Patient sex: M
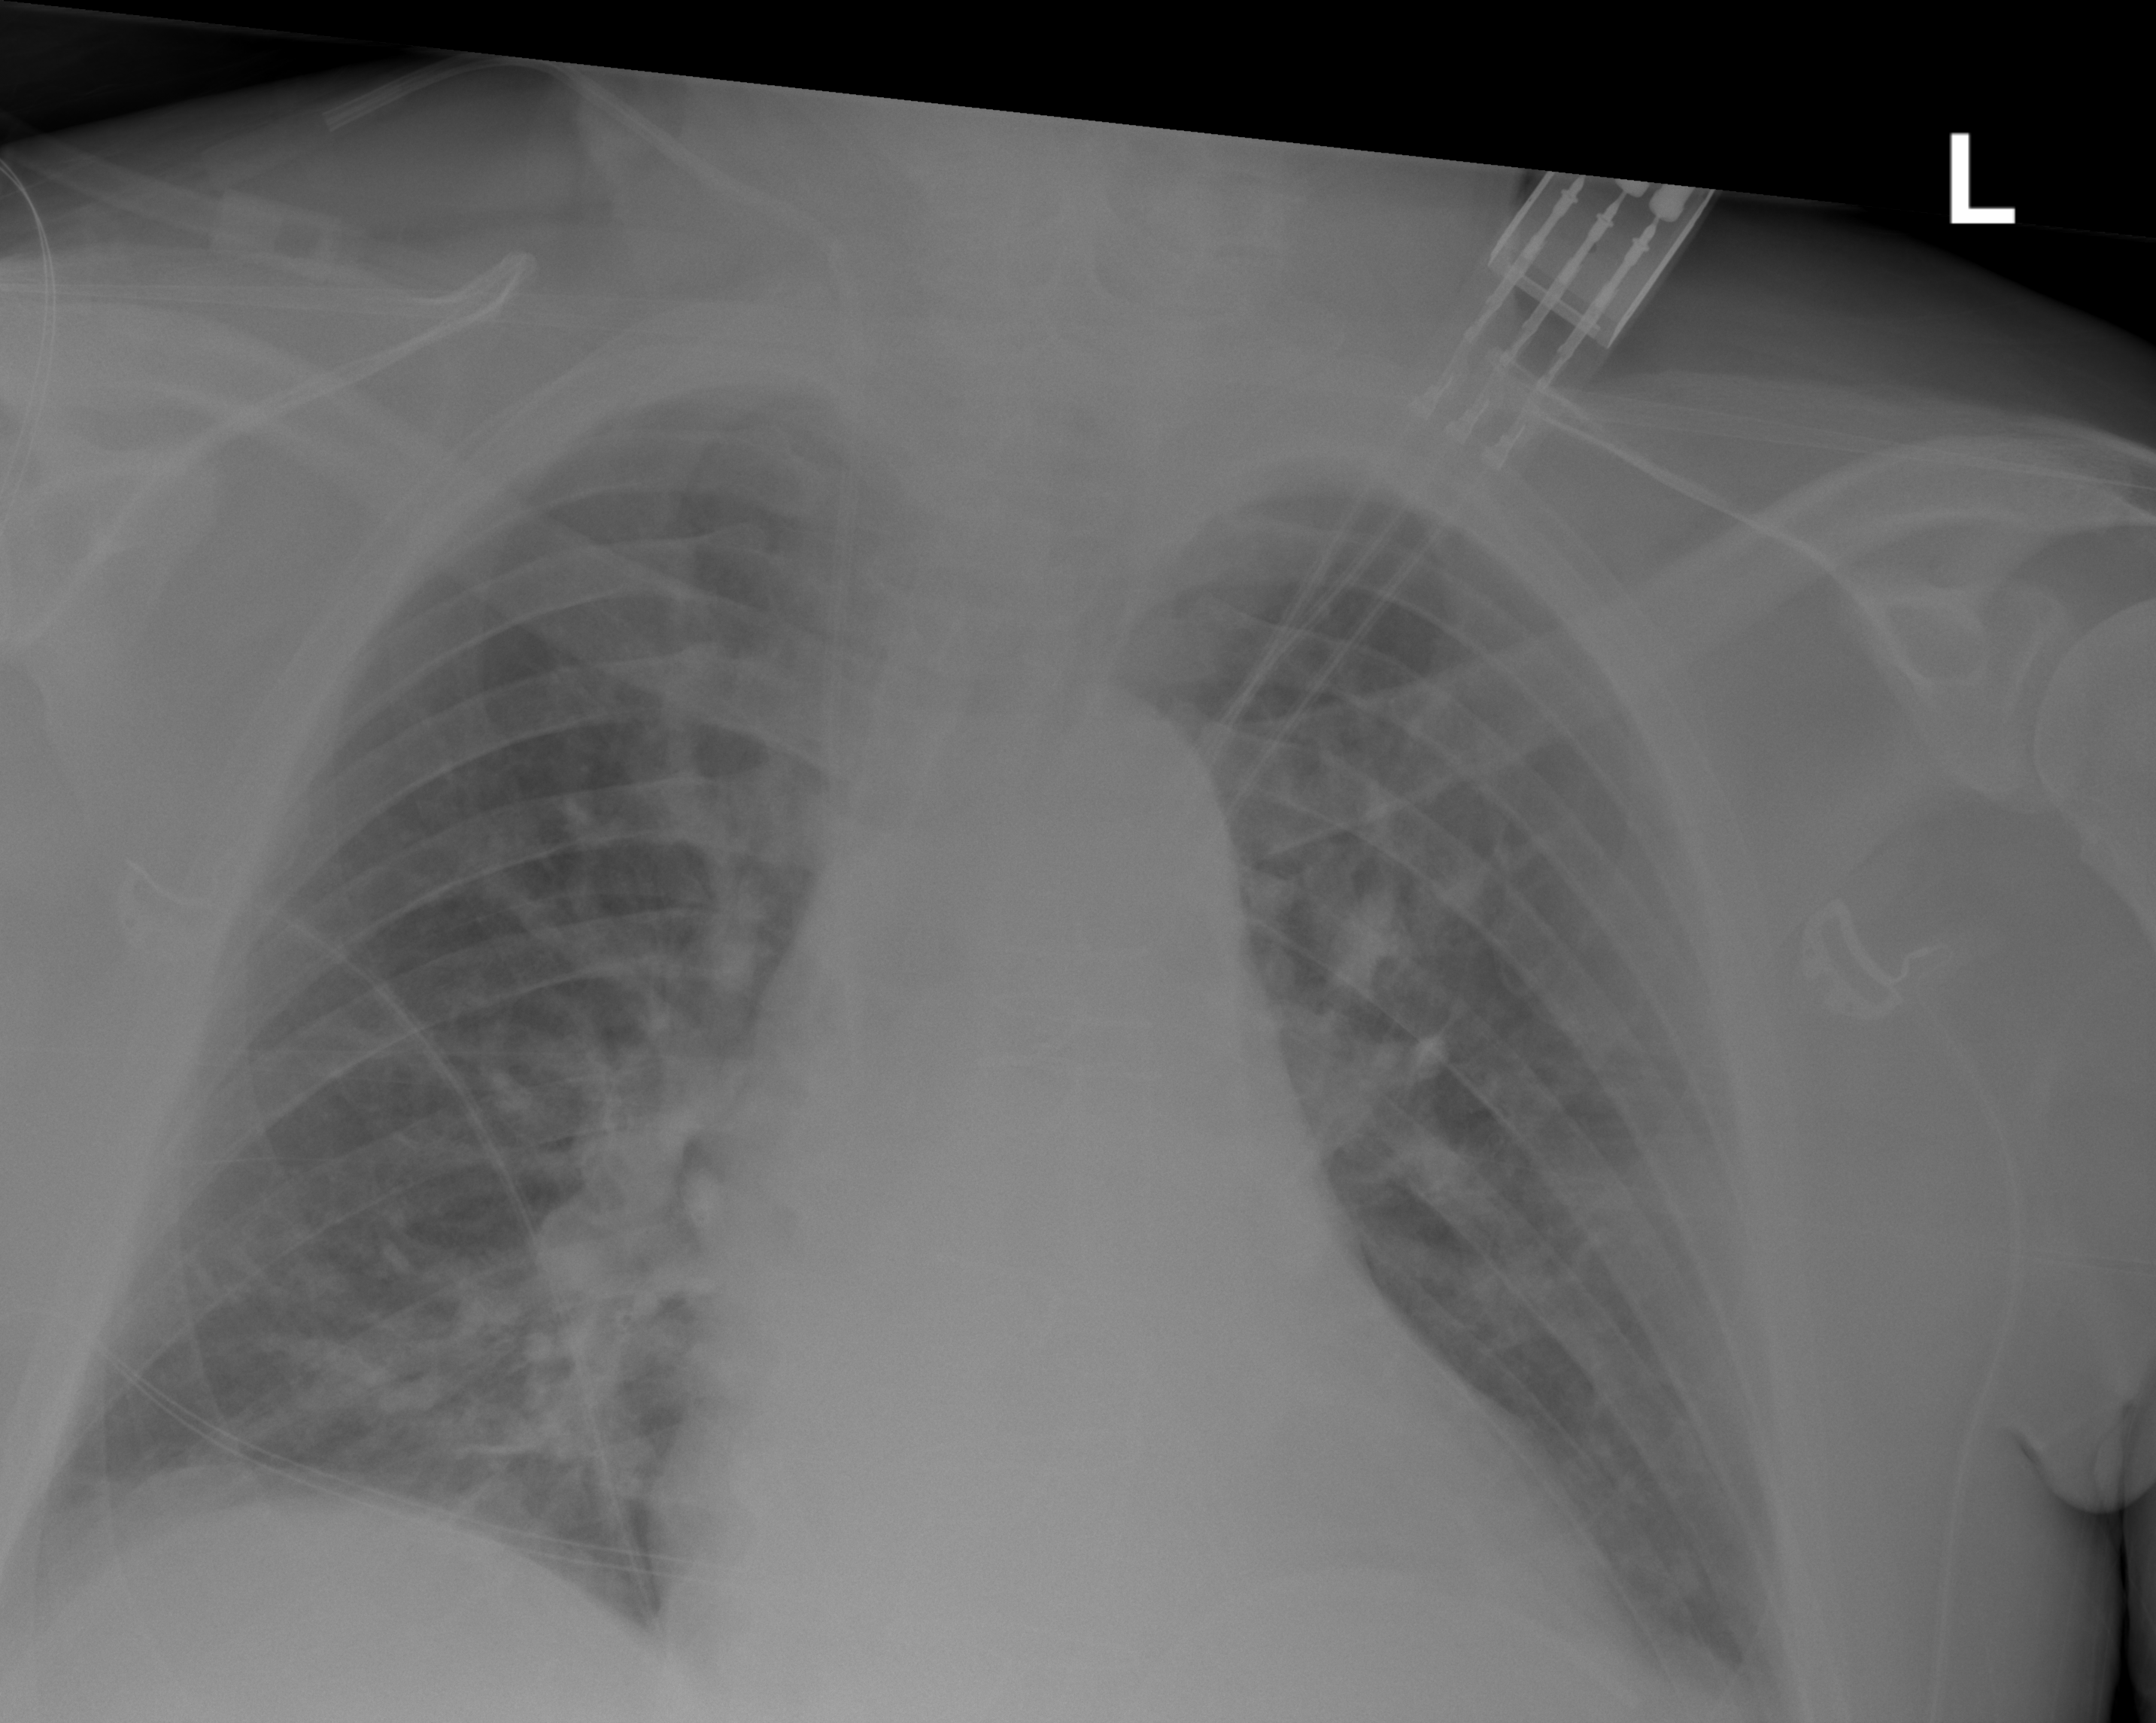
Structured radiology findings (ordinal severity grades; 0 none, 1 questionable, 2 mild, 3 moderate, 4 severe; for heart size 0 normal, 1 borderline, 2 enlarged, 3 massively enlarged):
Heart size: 0
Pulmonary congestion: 2
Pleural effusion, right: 0
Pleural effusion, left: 0
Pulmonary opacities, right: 0
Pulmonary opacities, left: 0
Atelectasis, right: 2
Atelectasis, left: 2